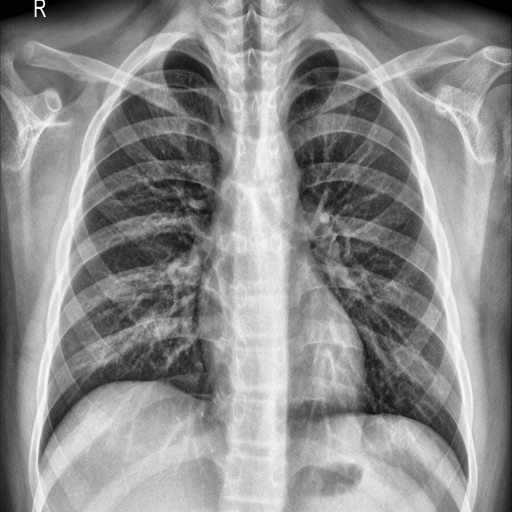
Finding: NORMAL